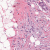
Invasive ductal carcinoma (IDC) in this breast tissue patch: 1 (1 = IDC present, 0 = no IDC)